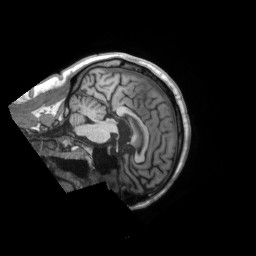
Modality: T1w
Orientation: sagittal
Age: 64
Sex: male
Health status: ill
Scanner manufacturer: siemens
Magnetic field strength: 3 T
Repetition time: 2.2 s
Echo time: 0.00157 s